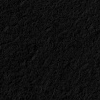
Atmospheric dust classification: not_dusty